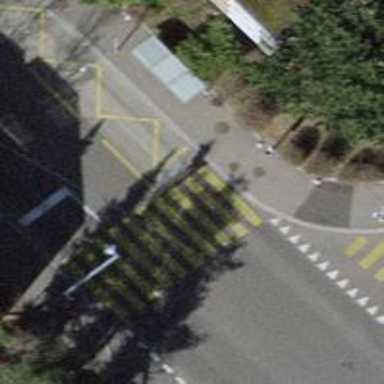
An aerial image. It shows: Zebra crossing with traffic signals.